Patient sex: M
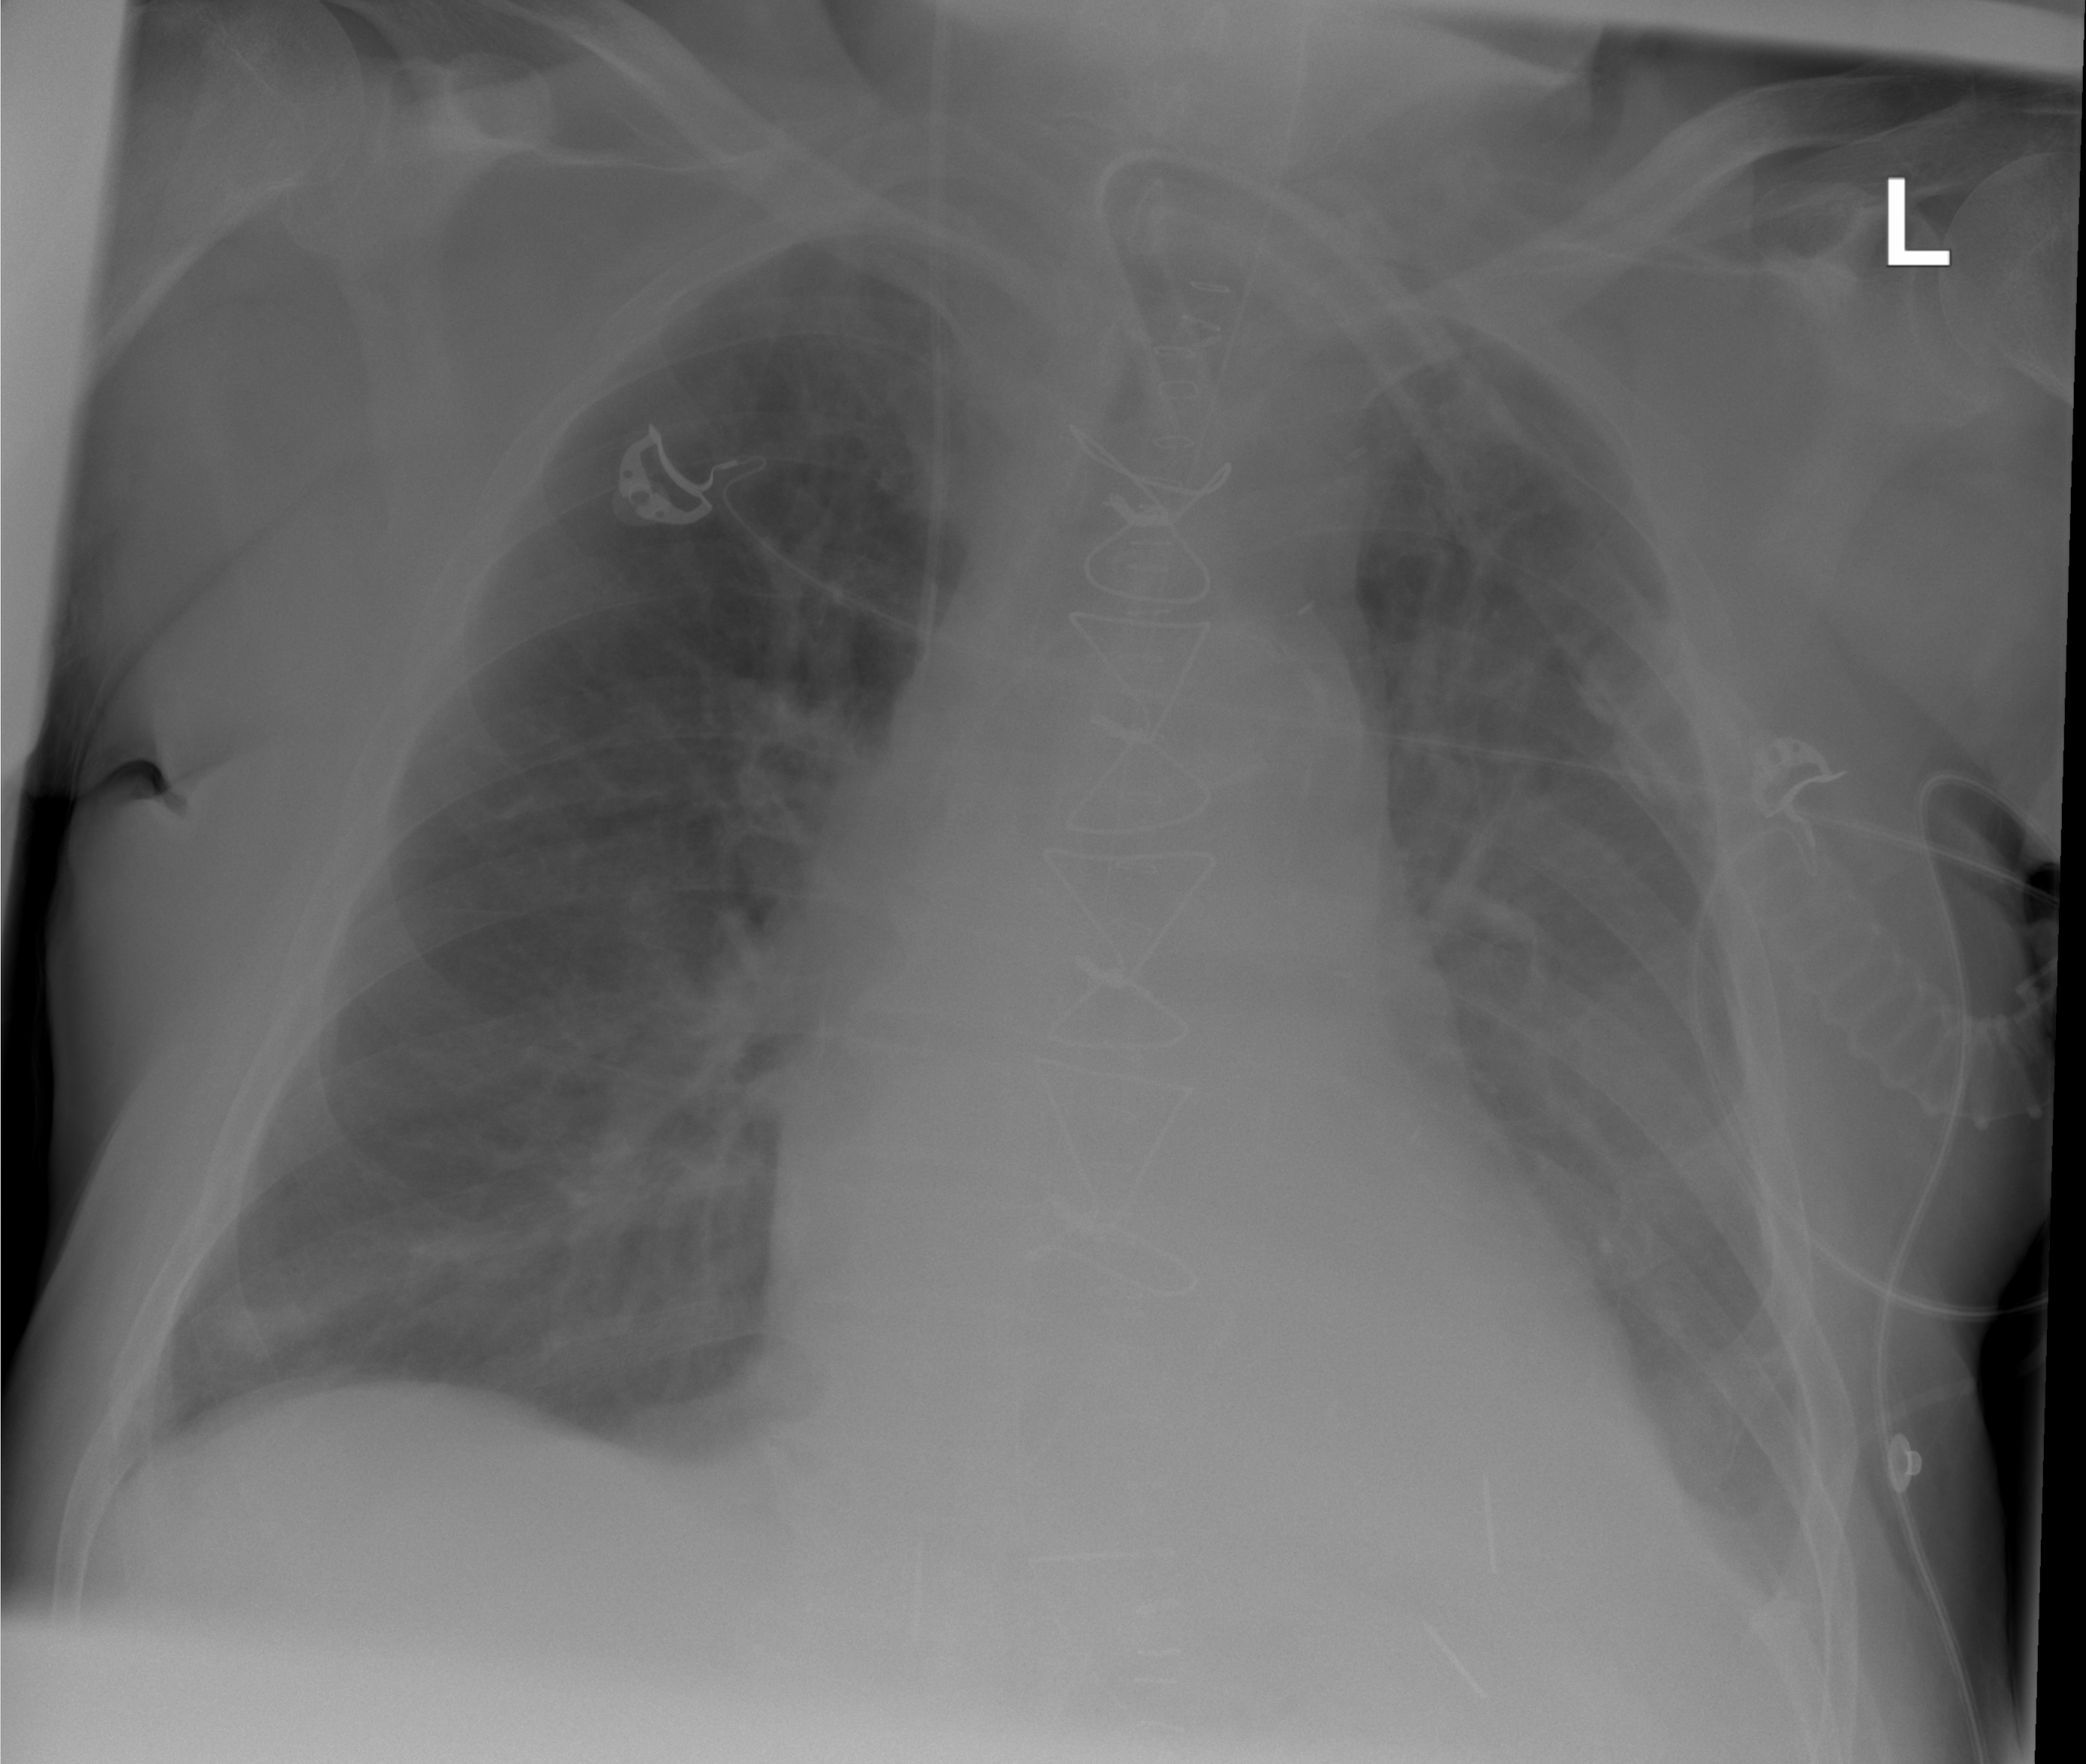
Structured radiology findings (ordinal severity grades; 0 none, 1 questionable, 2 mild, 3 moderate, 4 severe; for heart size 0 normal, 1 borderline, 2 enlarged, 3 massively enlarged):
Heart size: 2
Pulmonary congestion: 1
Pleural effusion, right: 0
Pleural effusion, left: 2
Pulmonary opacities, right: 0
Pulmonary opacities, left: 0
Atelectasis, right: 0
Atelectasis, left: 0